高三 · 代数
已知函数 $f(x)=\mathrm{e}^{x}+a x^{2}-x$.

（1）当 $a=1$ 时, 讨论 $f$ (x) 的单调性;

(2) 当 $x \geq 0$ 时, $f(x) \geq \frac{1}{2} x^{3}+1$, 求 $a$ 的取值范围.
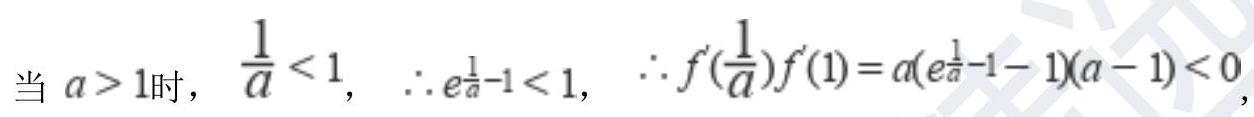
答案: (1) 【解析】 当 $a=1$ 时, $f(x)=e^{x}+x^{2}-x, f^{\prime}(x)=e^{x}+2 x-1$,

由于 $f^{\prime \prime}(x)=e^{x}+2>0$, 故 $f^{\prime}(x)$ 单调递增, 注意到 $f^{\prime}(0)=0$, 故:

当 $x \in(-\infty, 0)_{\text {时, }} f^{\prime}(x)<0, f(x)$ 单调递减,

当 $x \in(0,+\infty)$ 时, $f^{\prime}(x)>0, f(x)$ 单调递增;

(2) 【解析】 由 $f(x) \geq \frac{1}{2} x^{3}+1$ 得, $e^{x}+a x^{2}-x \geqslant \frac{1}{2} x^{3}+1$, 其中 $x \geq 0$,

(1).当 $\mathrm{x}=0$ 时，不等式为: $1 \geq 1$ ，显然成立，符合题意;

(2).当 $x>0$ 时，分离参数 a 得， $a \geqslant-\frac{e^{x-\frac{1}{2} x^{3}-x-1}}{x^{2}}$,

记 $g(x)=-\frac{e^{x-\frac{1}{2} x^{3}-x-1}}{x^{2}}, g^{\prime}(x)=-\frac{(x-2)\left(e^{\left.x-\frac{1}{2} x^{2}-x-1\right)}\right.}{x^{3}}$,

令 $h(x)=e^{x}-\frac{1}{2} x^{2}-x-1(x \geq 0)$,

则 $h(x)=e^{x}-x-1, \quad h^{\prime \prime}(x)=e^{x}-1 \geq 0$,

故 $h(x)_{\text {单调递增, }} h(x) \geq h(0)=0$,

故函数 $h(x)$ 单调递增, $h(x) \geq h(0)=0$,

由 $h(x) \geq 0$ 可得: $e^{x}-\frac{1}{2} x^{2}-x-1 \geqslant 0$ 恒成立,

故当 $x \in(0,2)$ 时, $g^{\prime}(x)>0, g(x)$ 单调递增;

当 $x \in(2,+\infty)$ 时, $g^{\prime}(x)<0, g(x)_{\text {单调递减; }}$

因此, $[g(x)]_{\max }=g(2)=\frac{7-e^{2}}{4}$,

综上可得, 实数 $\mathrm{a}$ 的取值范围是 $\left[\frac{7-e^{2}}{4},+\infty\right)$.

【分析】(1)由题意首先对函数二次求导, 然后确定导函数的符号, 最后确定原函数的单调性即可.(2)首先讨论 $\mathrm{x}=0$ 的情况, 然后分离参数, 构造新函数, 结合导函数研究构造所得的函数的最大值即可确定实数 $\mathrm{a}$ 的取值范围.30. 答案: (1) 【解析】 $\because f(x)=e^{x}-\ln x+1$,

$\therefore f^{\prime}(x)=e^{x}-\frac{1}{x}, \quad \therefore k=f^{\prime}(1)=e-1$.
$\because f(1)=e+1, \therefore$ 切点坐标为 $(1,1+\mathrm{e})$,

$\therefore$ 函数 $\mathrm{f}(\mathrm{x})$ 在点 $(1, \mathrm{f}(1)$ 处的切线方程为 $y-e-1=(e-1)(x-1)$, 即 $y=(e-1) x+2$,

$\therefore$ 切线与坐标轴交点坐标分别为

$$
(0,2),\left(\frac{-2}{e-1}, 0\right)
$$

$\therefore$ 所求三角形面积为 $\frac{1}{2} \times 2 \times\left|\frac{-2}{e-1}\right|=\frac{2}{e-1}$;

(2) 【解析】 解法一: $\because f(x)=a e^{x-1}-\ln x+\ln a$,

$\therefore f^{\prime}(x)=a e^{x-1}-\frac{1}{x}$, 且 $a>0$.

设 $g(x)=f^{\prime}(x)$, 则 $g^{\prime}(x)=a e^{x-1}+\frac{1}{x^{2}}>0$,

$\therefore \mathrm{g}(\mathrm{x})$ 在 $(0,+\infty)$ 上单调递增, 即 $f^{\prime}(x)$ 在 $(0,+\infty)$ 上单调递增,

当 $a=1$ 时, $f^{\prime}(1)=0, \therefore f(x)_{\text {min }}=f(1)=1, \therefore f(x) \geq 1$ 成立.

$\therefore$ 存在唯一 $x_{0}>0$, 使得 $f^{\prime}\left(x_{0}\right)=a e^{x_{0}-1}-\frac{1}{x_{0}}=0$,

且当 $x \in\left(0, x_{0}\right)_{\text {时 }} f^{\prime}(x)<0$, 当 $x \in\left(x_{0}+\infty\right)$ 时 $f^{\prime}(x)>0, \therefore a e^{x_{0}-1}=\frac{1}{x_{0}}$,

$\therefore \ln a+x_{0}-1=-\ln x_{0}$,

因此 $f(x)_{\text {min }}=f\left(x_{0}\right)=a e^{x_{0}-1}-\ln x_{0}+\ln a$

$=\frac{1}{x_{0}}+\ln a+x_{0}-1+\ln a \geq 2 \ln a-1+2 \sqrt{\frac{1}{x_{0}} \cdot x_{0}}=2 \ln a+1>1$,

$\therefore f(x)>1, \therefore f(x) \geq 1$ 恒成立;

当 $0<a<1$ 时, $f(1)=a+\ln a<a<1, \therefore f(1)<1, f(x) \geq 1$ 不是恒成立.

综上所述, 实数 $\mathrm{a}$ 的取值范围是 $[1,+\infty)$.

解法二: $f(x)=a e^{x-1}-\ln x+\ln a=e^{\ln a+x-1}-\ln x+\ln a \geq 1$,

等价于 $e^{\ln a+x-1}+\ln a+x-1 \geq \ln x+x=e^{\ln x}+\ln x ，$

令 $g(x)=e^{x}+x$,上述不等式等价于 $g(\ln a+x-1) \geq g(\ln x)$,

显然 $g(x)$ 为单调增函数, $\therefore$ 又等价于 $\ln a+x-1 \geq \ln x$, 即 $\ln a \geq \ln x-x+1$,

令 $h(x)=\ln x-x+1$, 则 $h^{\prime}(x)=\frac{1}{x}-1=\frac{1-x}{x}$

在 $(0,1)_{\text {上 }} h^{\prime}(x)>0, h(x)$ 单调递增; 在 $(1,+\infty)$ 上 $h^{\prime}(x)<0, h(x)$ 单调递减,
$\therefore h(x)_{\text {max }}=h(1)=0$,

$\ln a \geq 0$, 即 $a \geq 1, \therefore a$ 的取值范围是 $[1,+\infty)$.

【分析】(1) 先求导数, 再根据导数几何意义得切线斜率, 根据点斜式得切线方程, 求出与坐标轴交点坐标，最后根据三角形面积公式得结果；

(2) 解法一: 利用导数研究, 得到函数 $f(x)$ 得导函数 $f^{\prime}(x)$ 的单调递增, 当 $\mathrm{a}=1$ 时由 $f^{\prime}(1)=0$ 得 $f(x)_{\text {min }}=f(1)=1$, 符合题意; 当 $\mathrm{a}>1$ 时, 可证 $f^{\prime}\left(\frac{1}{a}\right) f^{\prime}(1)<0$, 从而 $f^{\prime}(x)$ 存在零点 $x_{0}>0$, 使得 $f^{\prime}\left(x_{0}\right)=a e^{x_{0}-1}-\frac{1}{x_{0}}=0$, 得到 $f(x)_{\text {min }}$, 利用零点的条件, 结合指数对数的运算化简后, 利用基本不等式可以证得 $(x) \geq 1$ 恒成立; 当 $0<a<1$ 时, 研究 $\mathrm{f}(1)$. 即可得到不符合题意. 综合可得 $\mathrm{a}$ 的取值范围. 解法二: 利用指数对数的运算可将 $f(x) \geq 1$ 转化为 $e^{\ln a+x-1}+\ln a+x-1 \geq e^{\ln x}+\ln x$, 令 $g(x)=e^{x}+x$, 上述不等式等价于 $g(\ln a+x-1) \geq g(\ln x)$, 注意到 $g(x)$ 的单调性, 进一步等价转化为 $\ln a \geq \ln x-x+1$, 令 $h(x)=\ln x-x+1$, 利用导数求得 $h(x)_{\text {max }}$, 进而根据不等式恒成立的意义得到关于 $\mathrm{a}$ 的对数不等式, 解得 $\mathrm{a}$ 的取值范围.
解析: 答案: (1) 【解析】 当 $a=1$ 时, $f(x)=e^{x}+x^{2}-x, f^{\prime}(x)=e^{x}+2 x-1$,

由于 $f^{\prime \prime}(x)=e^{x}+2>0$, 故 $f^{\prime}(x)$ 单调递增, 注意到 $f^{\prime}(0)=0$, 故:

当 $x \in(-\infty, 0)_{\text {时, }} f^{\prime}(x)<0, f(x)$ 单调递减,

当 $x \in(0,+\infty)$ 时, $f^{\prime}(x)>0, f(x)$ 单调递增;

(2) 【解析】 由 $f(x) \geq \frac{1}{2} x^{3}+1$ 得, $e^{x}+a x^{2}-x \geqslant \frac{1}{2} x^{3}+1$, 其中 $x \geq 0$,

(1).当 $\mathrm{x}=0$ 时，不等式为: $1 \geq 1$ ，显然成立，符合题意;

(2).当 $x>0$ 时，分离参数 a 得， $a \geqslant-\frac{e^{x-\frac{1}{2} x^{3}-x-1}}{x^{2}}$,

记 $g(x)=-\frac{e^{x-\frac{1}{2} x^{3}-x-1}}{x^{2}}, g^{\prime}(x)=-\frac{(x-2)\left(e^{\left.x-\frac{1}{2} x^{2}-x-1\right)}\right.}{x^{3}}$,

令 $h(x)=e^{x}-\frac{1}{2} x^{2}-x-1(x \geq 0)$,

则 $h(x)=e^{x}-x-1, \quad h^{\prime \prime}(x)=e^{x}-1 \geq 0$,

故 $h(x)_{\text {单调递增, }} h(x) \geq h(0)=0$,

故函数 $h(x)$ 单调递增, $h(x) \geq h(0)=0$,

由 $h(x) \geq 0$ 可得: $e^{x}-\frac{1}{2} x^{2}-x-1 \geqslant 0$ 恒成立,

故当 $x \in(0,2)$ 时, $g^{\prime}(x)>0, g(x)$ 单调递增;

当 $x \in(2,+\infty)$ 时, $g^{\prime}(x)<0, g(x)_{\text {单调递减; }}$

因此, $[g(x)]_{\max }=g(2)=\frac{7-e^{2}}{4}$,

综上可得, 实数 $\mathrm{a}$ 的取值范围是 $\left[\frac{7-e^{2}}{4},+\infty\right)$.

【分析】(1)由题意首先对函数二次求导, 然后确定导函数的符号, 最后确定原函数的单调性即可.(2)首先讨论 $\mathrm{x}=0$ 的情况, 然后分离参数, 构造新函数, 结合导函数研究构造所得的函数的最大值即可确定实数 $\mathrm{a}$ 的取值范围.30. 答案: (1) 【解析】 $\because f(x)=e^{x}-\ln x+1$,

$\therefore f^{\prime}(x)=e^{x}-\frac{1}{x}, \quad \therefore k=f^{\prime}(1)=e-1$.
$\because f(1)=e+1, \therefore$ 切点坐标为 $(1,1+\mathrm{e})$,

$\therefore$ 函数 $\mathrm{f}(\mathrm{x})$ 在点 $(1, \mathrm{f}(1)$ 处的切线方程为 $y-e-1=(e-1)(x-1)$, 即 $y=(e-1) x+2$,

$\therefore$ 切线与坐标轴交点坐标分别为

$$
(0,2),\left(\frac{-2}{e-1}, 0\right)
$$

$\therefore$ 所求三角形面积为 $\frac{1}{2} \times 2 \times\left|\frac{-2}{e-1}\right|=\frac{2}{e-1}$;

(2) 【解析】 解法一: $\because f(x)=a e^{x-1}-\ln x+\ln a$,

$\therefore f^{\prime}(x)=a e^{x-1}-\frac{1}{x}$, 且 $a>0$.

设 $g(x)=f^{\prime}(x)$, 则 $g^{\prime}(x)=a e^{x-1}+\frac{1}{x^{2}}>0$,

$\therefore \mathrm{g}(\mathrm{x})$ 在 $(0,+\infty)$ 上单调递增, 即 $f^{\prime}(x)$ 在 $(0,+\infty)$ 上单调递增,

当 $a=1$ 时, $f^{\prime}(1)=0, \therefore f(x)_{\text {min }}=f(1)=1, \therefore f(x) \geq 1$ 成立.

$\therefore$ 存在唯一 $x_{0}>0$, 使得 $f^{\prime}\left(x_{0}\right)=a e^{x_{0}-1}-\frac{1}{x_{0}}=0$,

且当 $x \in\left(0, x_{0}\right)_{\text {时 }} f^{\prime}(x)<0$, 当 $x \in\left(x_{0}+\infty\right)$ 时 $f^{\prime}(x)>0, \therefore a e^{x_{0}-1}=\frac{1}{x_{0}}$,

$\therefore \ln a+x_{0}-1=-\ln x_{0}$,

因此 $f(x)_{\text {min }}=f\left(x_{0}\right)=a e^{x_{0}-1}-\ln x_{0}+\ln a$

$=\frac{1}{x_{0}}+\ln a+x_{0}-1+\ln a \geq 2 \ln a-1+2 \sqrt{\frac{1}{x_{0}} \cdot x_{0}}=2 \ln a+1>1$,

$\therefore f(x)>1, \therefore f(x) \geq 1$ 恒成立;

当 $0<a<1$ 时, $f(1)=a+\ln a<a<1, \therefore f(1)<1, f(x) \geq 1$ 不是恒成立.

综上所述, 实数 $\mathrm{a}$ 的取值范围是 $[1,+\infty)$.

解法二: $f(x)=a e^{x-1}-\ln x+\ln a=e^{\ln a+x-1}-\ln x+\ln a \geq 1$,

等价于 $e^{\ln a+x-1}+\ln a+x-1 \geq \ln x+x=e^{\ln x}+\ln x ，$

令 $g(x)=e^{x}+x$,上述不等式等价于 $g(\ln a+x-1) \geq g(\ln x)$,

显然 $g(x)$ 为单调增函数, $\therefore$ 又等价于 $\ln a+x-1 \geq \ln x$, 即 $\ln a \geq \ln x-x+1$,

令 $h(x)=\ln x-x+1$, 则 $h^{\prime}(x)=\frac{1}{x}-1=\frac{1-x}{x}$

在 $(0,1)_{\text {上 }} h^{\prime}(x)>0, h(x)$ 单调递增; 在 $(1,+\infty)$ 上 $h^{\prime}(x)<0, h(x)$ 单调递减,
$\therefore h(x)_{\text {max }}=h(1)=0$,

$\ln a \geq 0$, 即 $a \geq 1, \therefore a$ 的取值范围是 $[1,+\infty)$.

【分析】(1) 先求导数, 再根据导数几何意义得切线斜率, 根据点斜式得切线方程, 求出与坐标轴交点坐标，最后根据三角形面积公式得结果；

(2) 解法一: 利用导数研究, 得到函数 $f(x)$ 得导函数 $f^{\prime}(x)$ 的单调递增, 当 $\mathrm{a}=1$ 时由 $f^{\prime}(1)=0$ 得 $f(x)_{\text {min }}=f(1)=1$, 符合题意; 当 $\mathrm{a}>1$ 时, 可证 $f^{\prime}\left(\frac{1}{a}\right) f^{\prime}(1)<0$, 从而 $f^{\prime}(x)$ 存在零点 $x_{0}>0$, 使得 $f^{\prime}\left(x_{0}\right)=a e^{x_{0}-1}-\frac{1}{x_{0}}=0$, 得到 $f(x)_{\text {min }}$, 利用零点的条件, 结合指数对数的运算化简后, 利用基本不等式可以证得 $(x) \geq 1$ 恒成立; 当 $0<a<1$ 时, 研究 $\mathrm{f}(1)$. 即可得到不符合题意. 综合可得 $\mathrm{a}$ 的取值范围. 解法二: 利用指数对数的运算可将 $f(x) \geq 1$ 转化为 $e^{\ln a+x-1}+\ln a+x-1 \geq e^{\ln x}+\ln x$, 令 $g(x)=e^{x}+x$, 上述不等式等价于 $g(\ln a+x-1) \geq g(\ln x)$, 注意到 $g(x)$ 的单调性, 进一步等价转化为 $\ln a \geq \ln x-x+1$, 令 $h(x)=\ln x-x+1$, 利用导数求得 $h(x)_{\text {max }}$, 进而根据不等式恒成立的意义得到关于 $\mathrm{a}$ 的对数不等式, 解得 $\mathrm{a}$ 的取值范围.